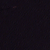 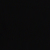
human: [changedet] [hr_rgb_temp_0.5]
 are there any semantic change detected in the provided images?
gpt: There is no change to mention.